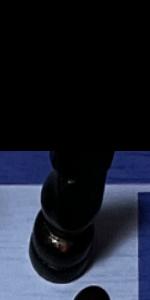
Label: Knight_Black